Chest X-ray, PA view. Patient: 40 years old, sex M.
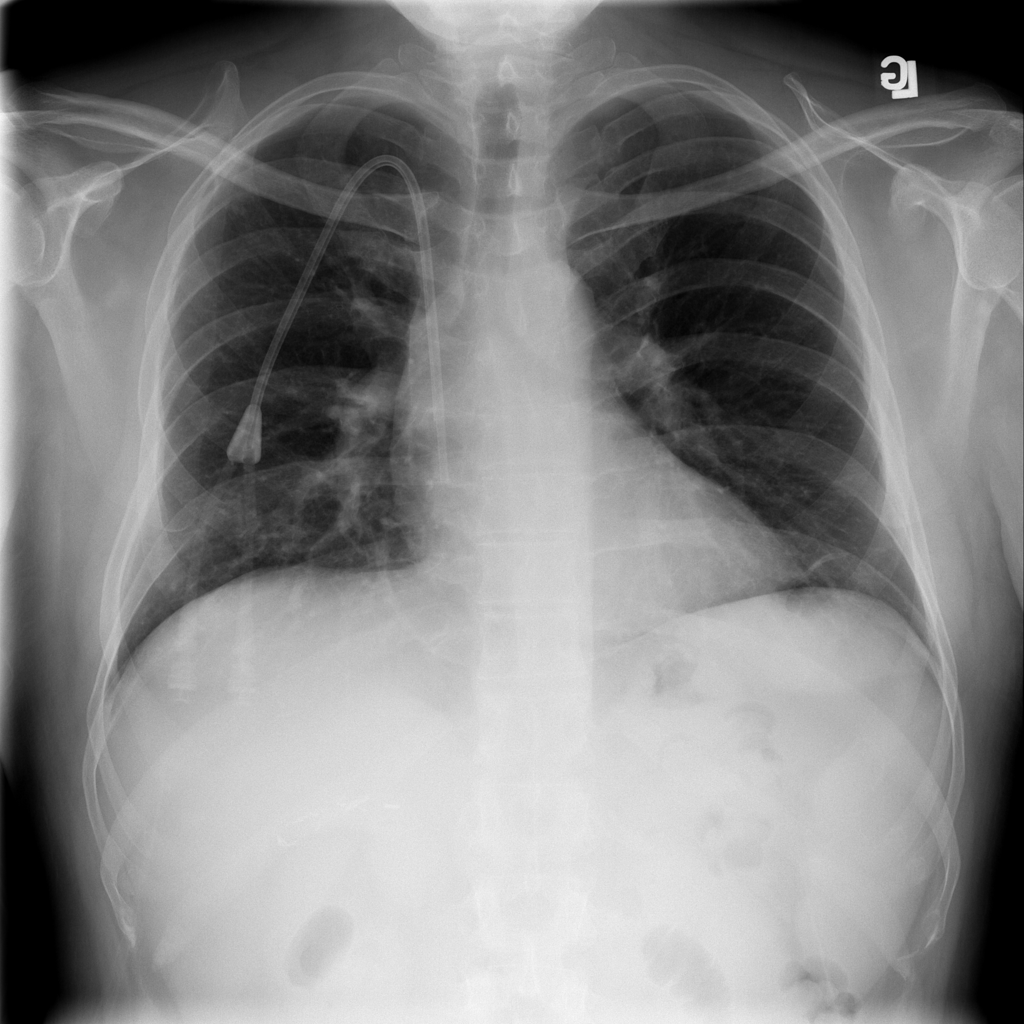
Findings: No Finding